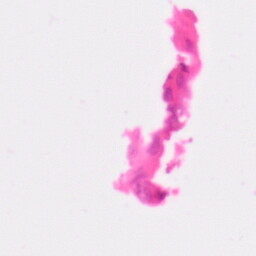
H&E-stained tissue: Colon